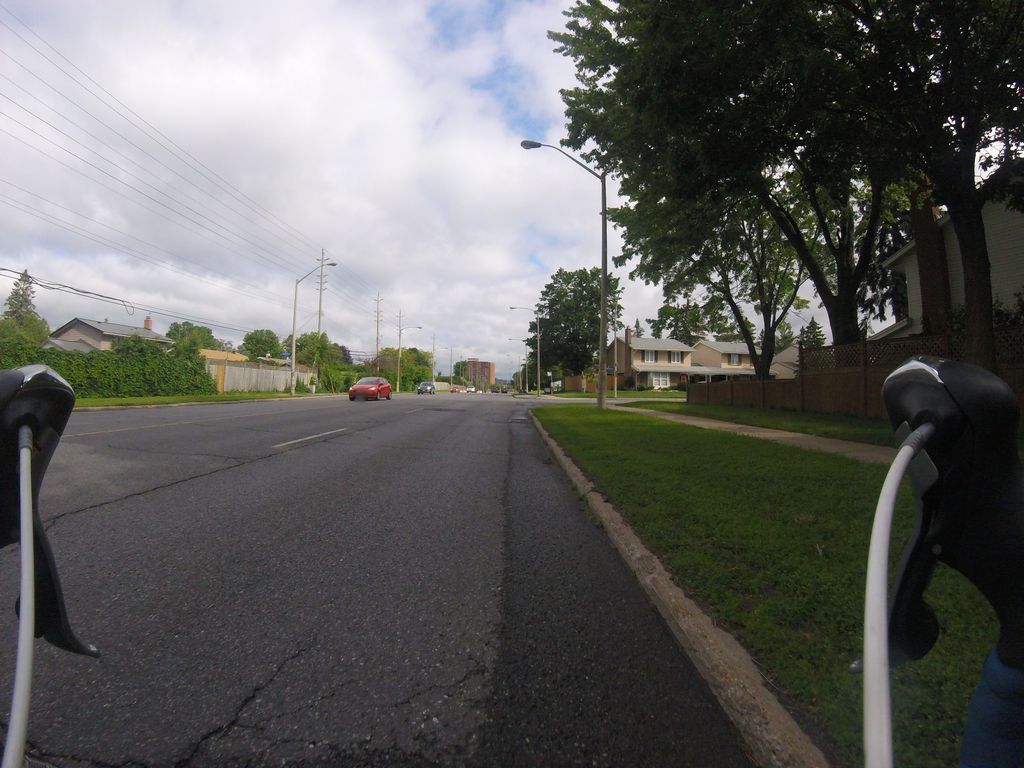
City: ottawa-gatineau